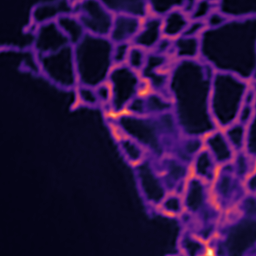
Label: Super-resolution ER image